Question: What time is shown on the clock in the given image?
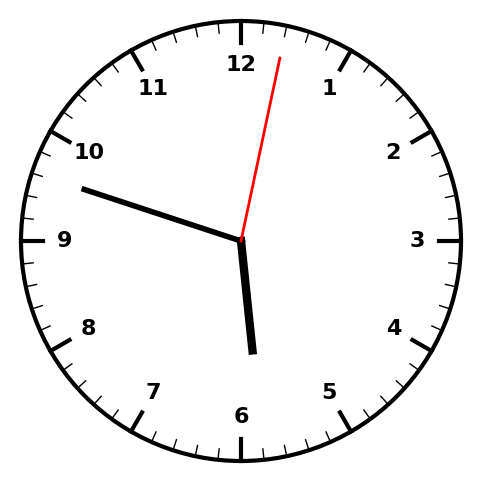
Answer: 05:48:02